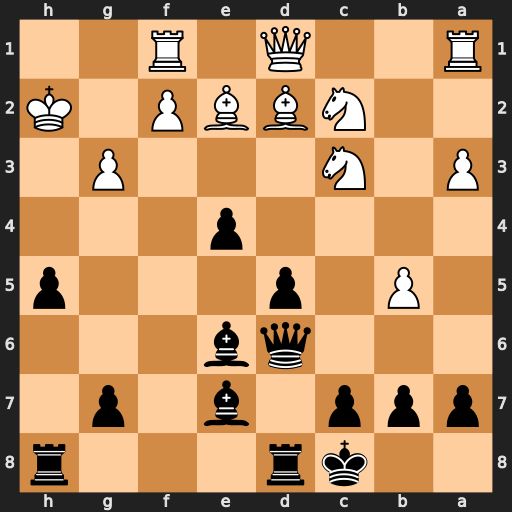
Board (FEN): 2kr3r/ppp1b1p1/3qb3/1P1p3p/4p3/P1N3P1/2NBBP1K/R2Q1R2
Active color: b
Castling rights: -
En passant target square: -
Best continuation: h4 Rh1 hxg3+ Kg2 gxf2